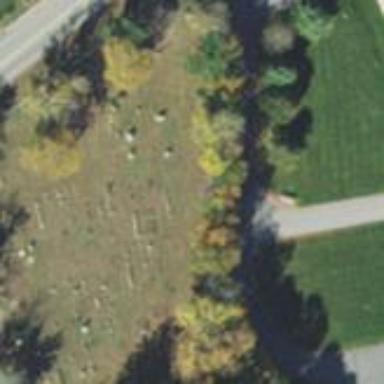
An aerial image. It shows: Cemetery that holds historical significance.